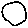
Label: circle